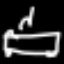
Label: bed